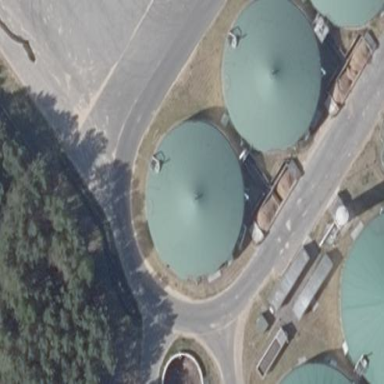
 identified as covered reservoir. It is digester serving as generator."